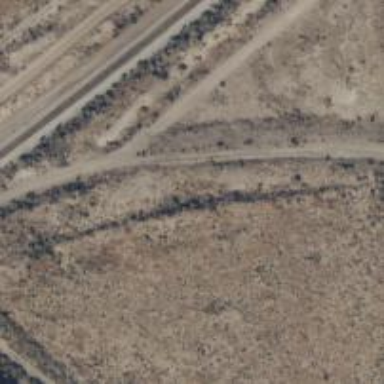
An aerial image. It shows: Abandoned railway.